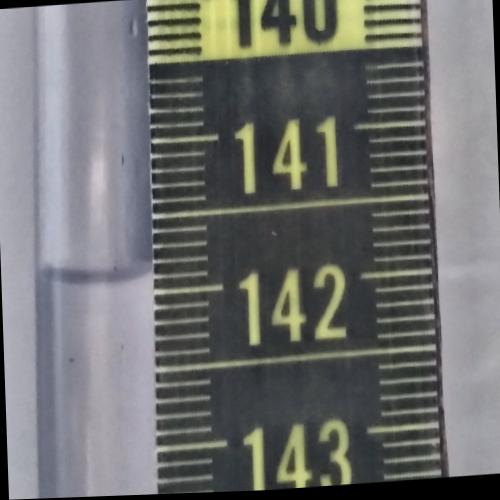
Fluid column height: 141.9 cm